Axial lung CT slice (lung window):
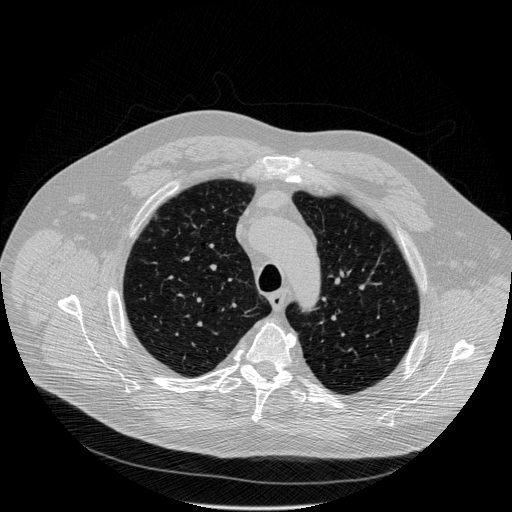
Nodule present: no